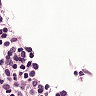
Metastatic tissue present: no